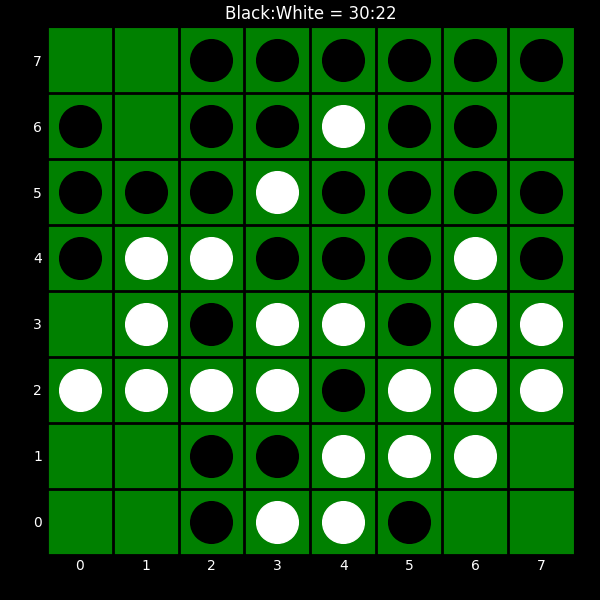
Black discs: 30
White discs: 22